Field crop: maize
Growth stage: 2
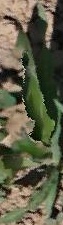
Species: maize